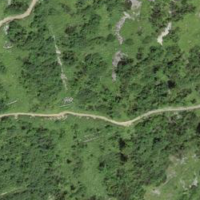
EUNIS habitat code: 26
Species observed at this site:
Astragalus alpinus